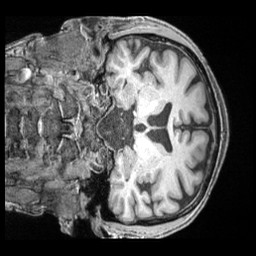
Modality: T1w
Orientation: coronal
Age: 67
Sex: male
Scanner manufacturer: siemens
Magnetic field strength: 3 T
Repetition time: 2.5 s
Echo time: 0.00222 s